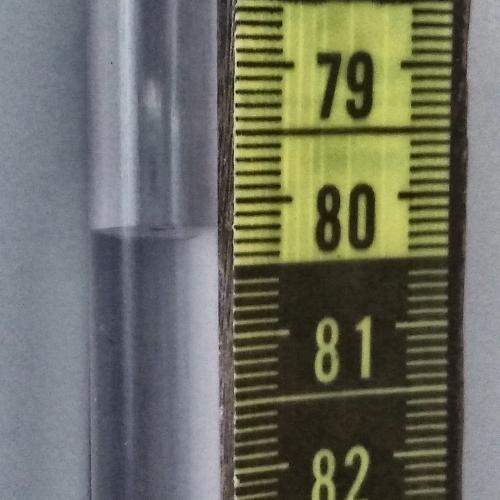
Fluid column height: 80.2 cm